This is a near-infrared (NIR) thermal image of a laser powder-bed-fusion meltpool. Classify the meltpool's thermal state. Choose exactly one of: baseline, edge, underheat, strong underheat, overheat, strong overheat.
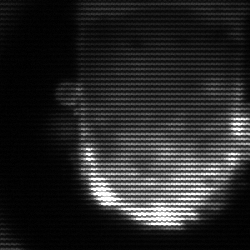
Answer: baseline